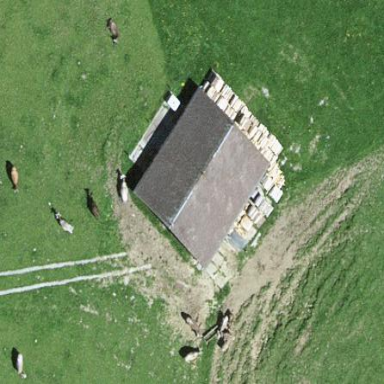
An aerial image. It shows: Stable building.